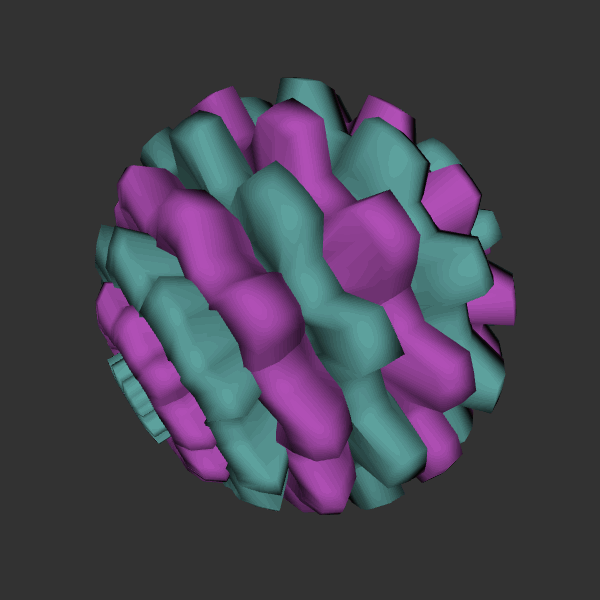
Background: dark